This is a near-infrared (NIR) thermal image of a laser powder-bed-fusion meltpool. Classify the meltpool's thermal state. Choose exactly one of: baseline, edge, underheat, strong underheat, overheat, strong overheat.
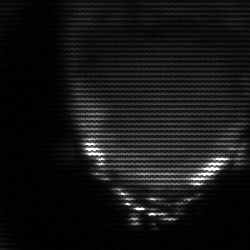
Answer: edge